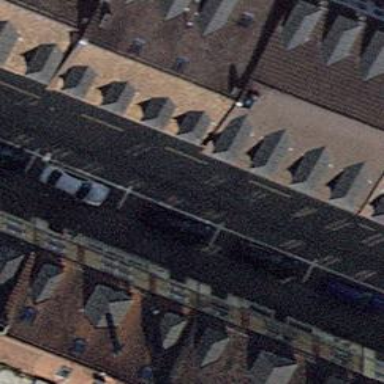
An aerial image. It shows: Building with gabled roof oriented across.